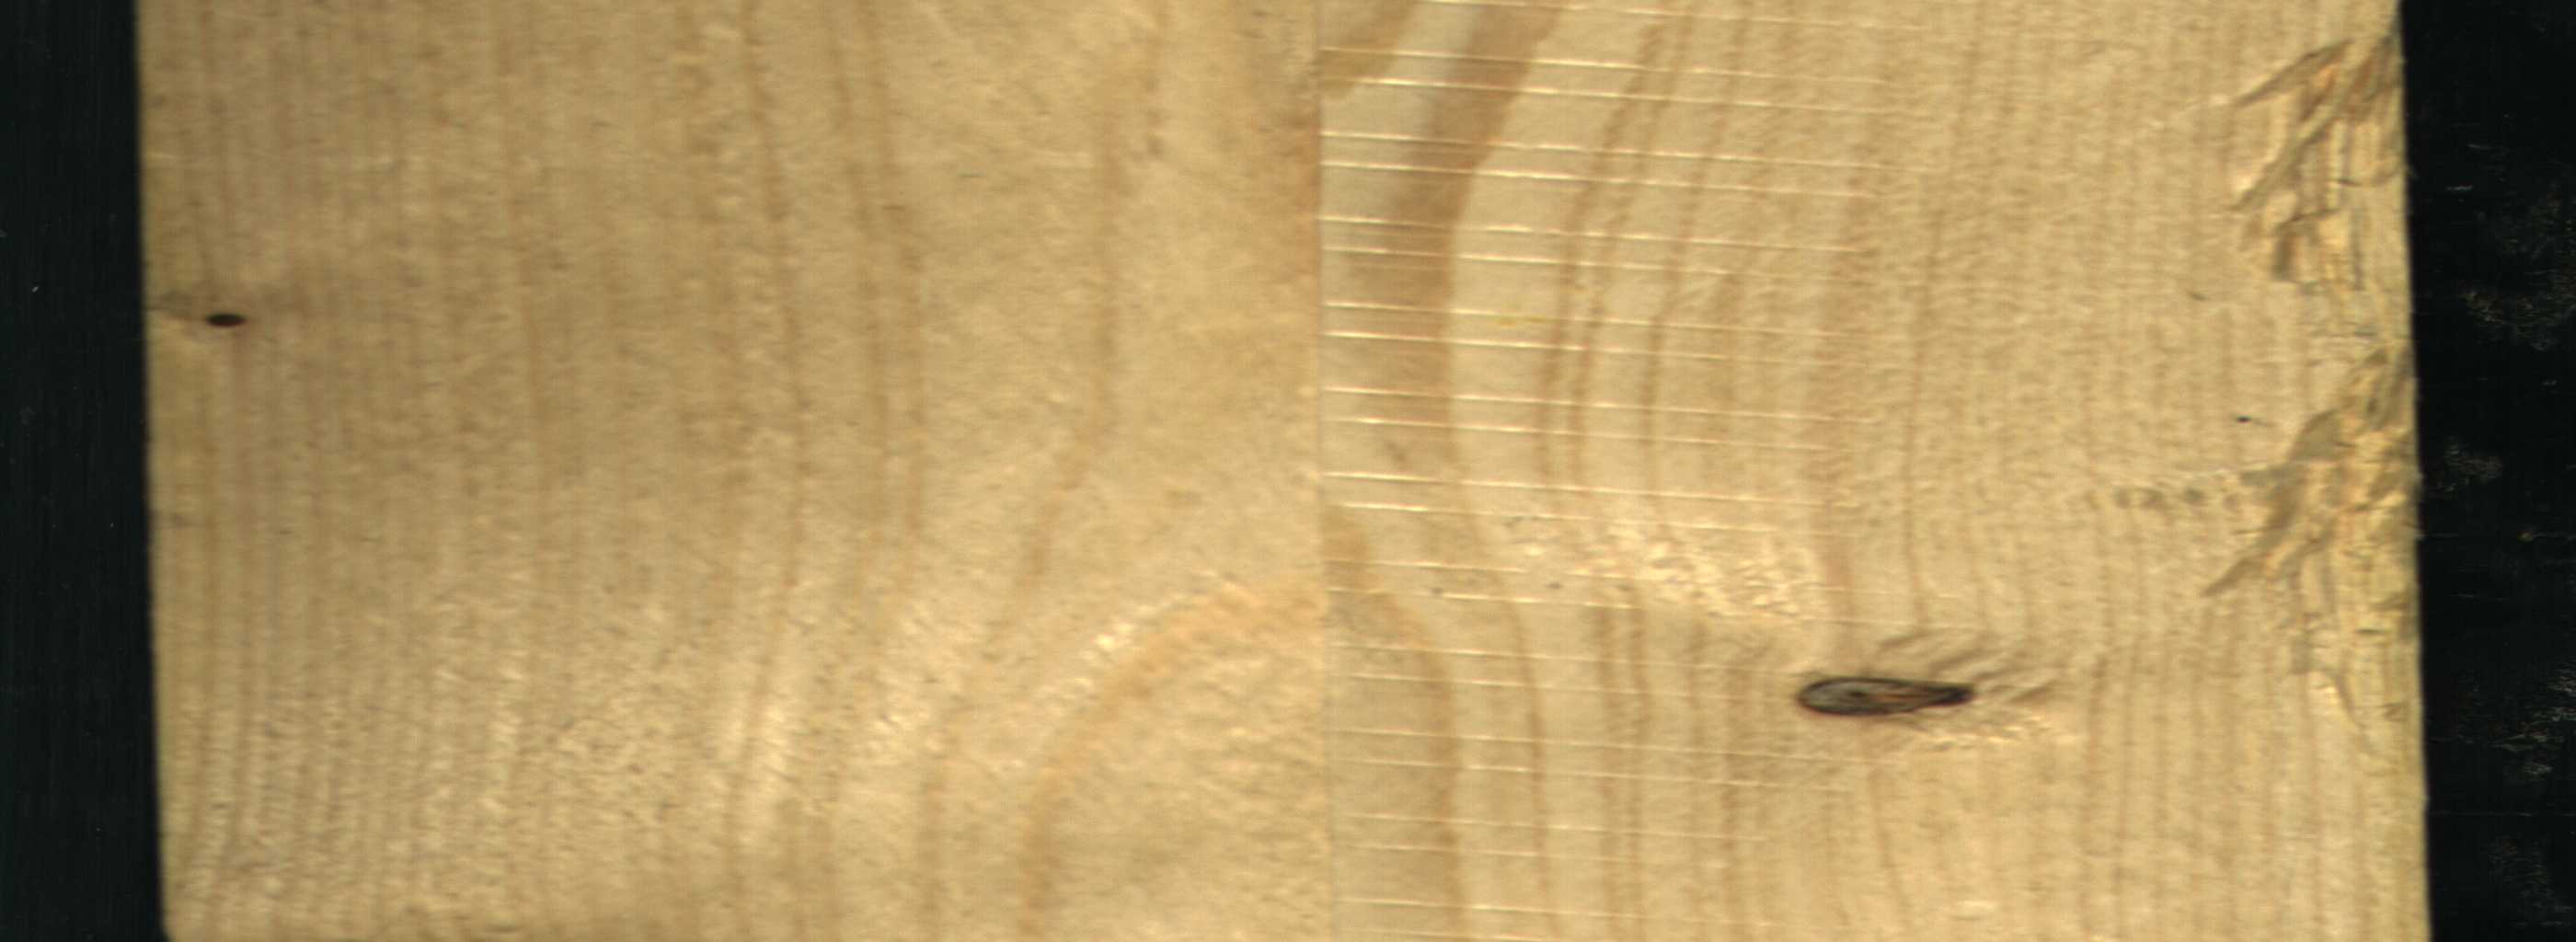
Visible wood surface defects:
Dead_Knot
Dead_Knot